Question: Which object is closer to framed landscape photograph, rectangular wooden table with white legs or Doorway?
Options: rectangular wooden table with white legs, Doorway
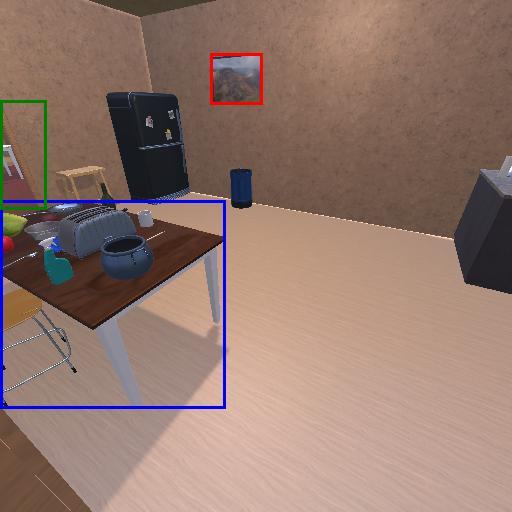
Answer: rectangular wooden table with white legs